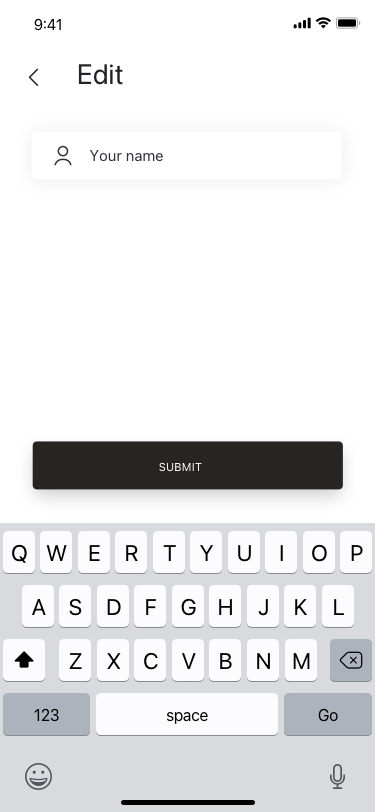
Text in this UI design:
Submit
Edit
Your name